Aerial crown-view tile of a tropical tree (Barro Colorado Island, Panama), acquired 20240813:
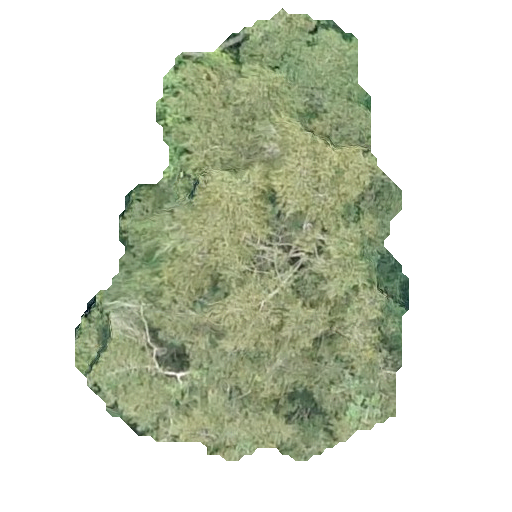
Species: Chrysophyllum cainito
GBIF accepted scientific name: Chrysophyllum cainito
Crown area: 160.428 m²